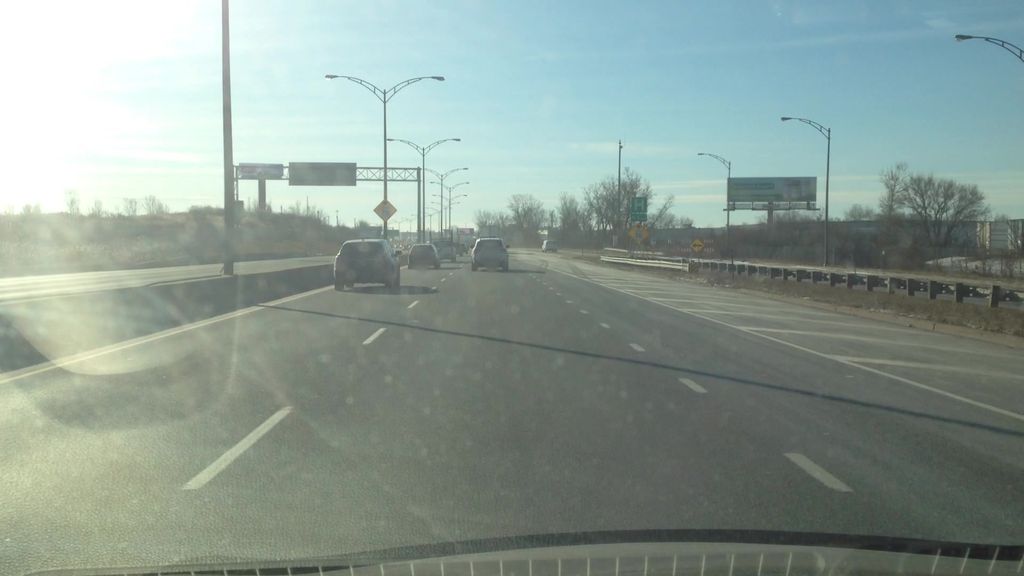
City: montreal